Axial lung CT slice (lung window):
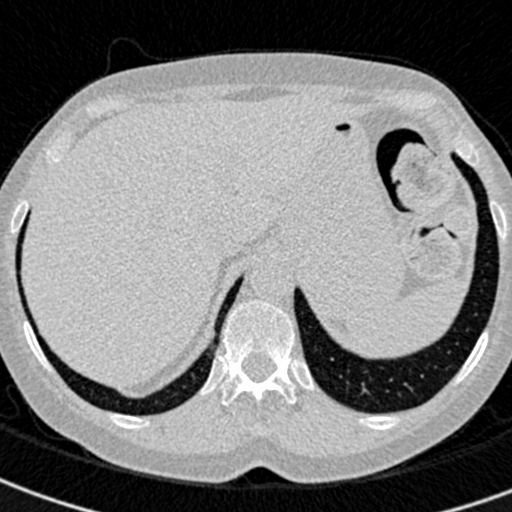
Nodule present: no